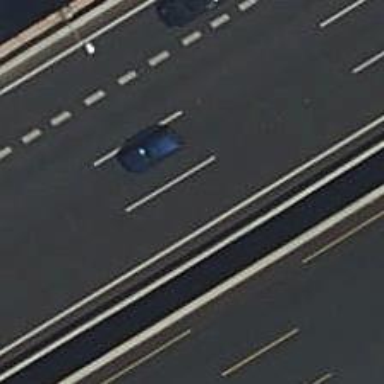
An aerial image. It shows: Motorway junction.